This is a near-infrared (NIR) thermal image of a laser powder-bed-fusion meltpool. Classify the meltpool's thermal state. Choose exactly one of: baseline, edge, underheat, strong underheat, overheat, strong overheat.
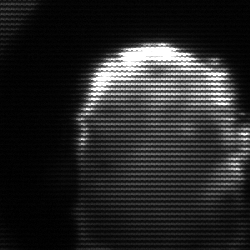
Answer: baseline